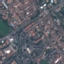
Land use / land cover class: Residential